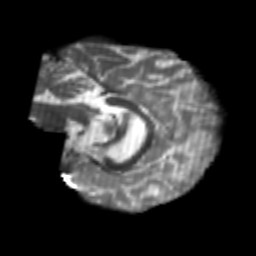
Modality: T2w
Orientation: sagittal
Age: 23
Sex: female
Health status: healthy
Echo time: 0.074 s